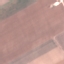
Land use / land cover: AnnualCrop